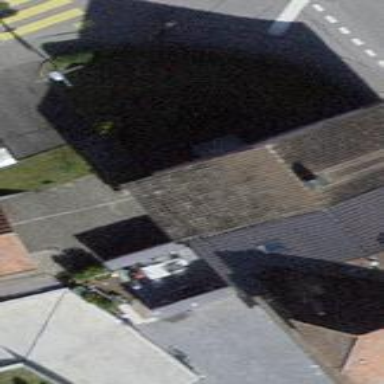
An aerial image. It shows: Building with tiled roof.